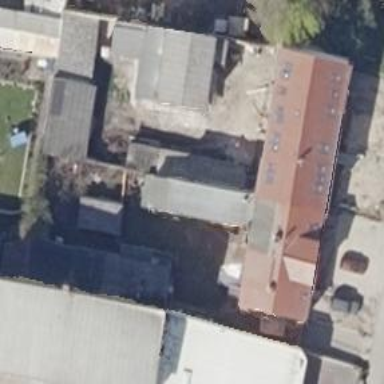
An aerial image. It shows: Building with gabled red roof.